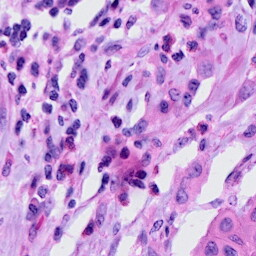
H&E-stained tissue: Cervix